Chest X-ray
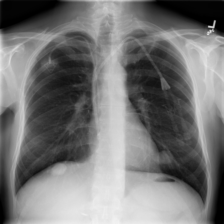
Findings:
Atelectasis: negative
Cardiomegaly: negative
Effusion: negative
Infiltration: negative
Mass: negative
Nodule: negative
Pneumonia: negative
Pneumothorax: negative
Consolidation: negative
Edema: negative
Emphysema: negative
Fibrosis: negative
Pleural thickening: negative
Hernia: negative